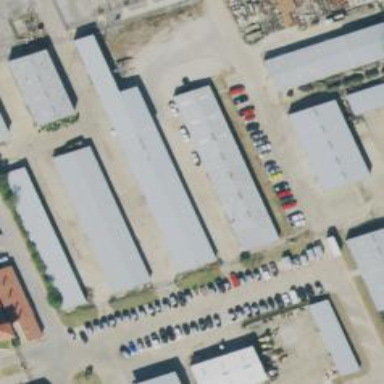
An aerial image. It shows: Commercial building.